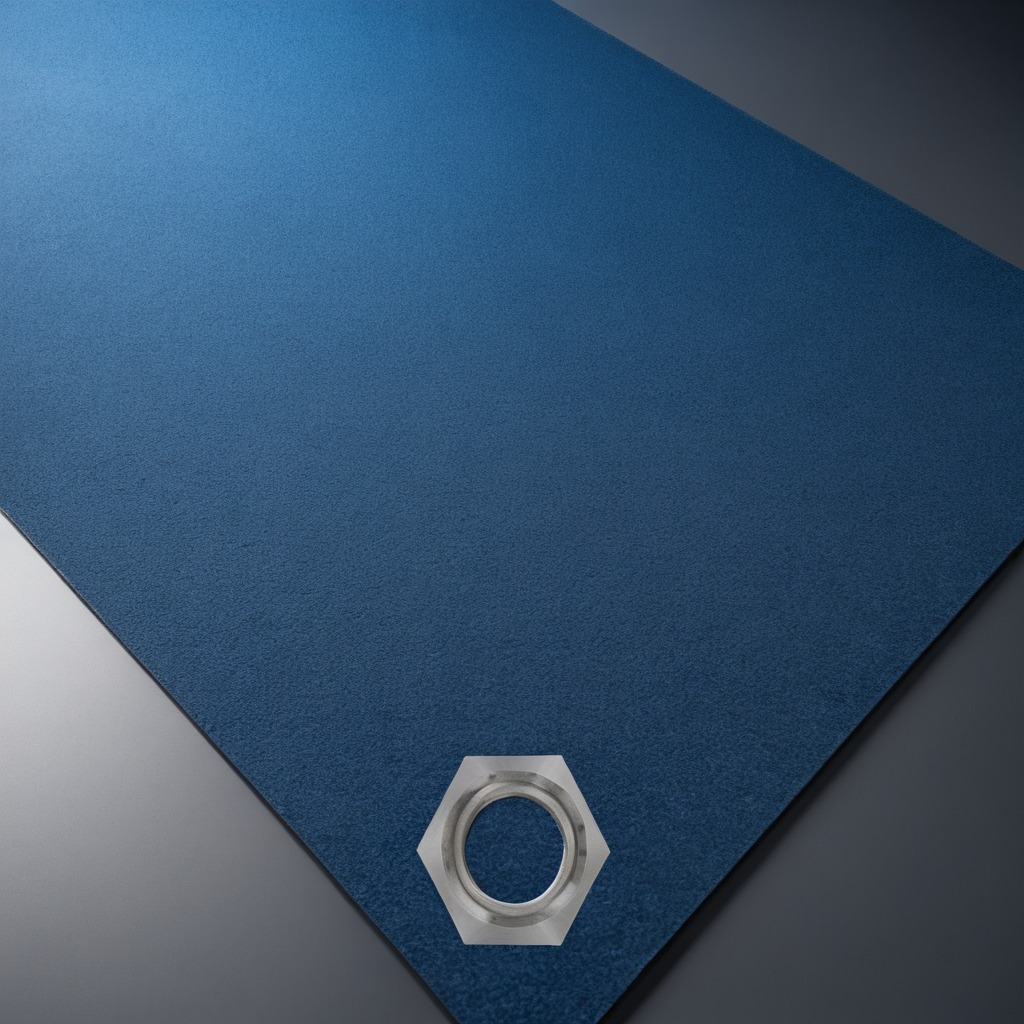
A metal nut is lying on the granite tabletop.